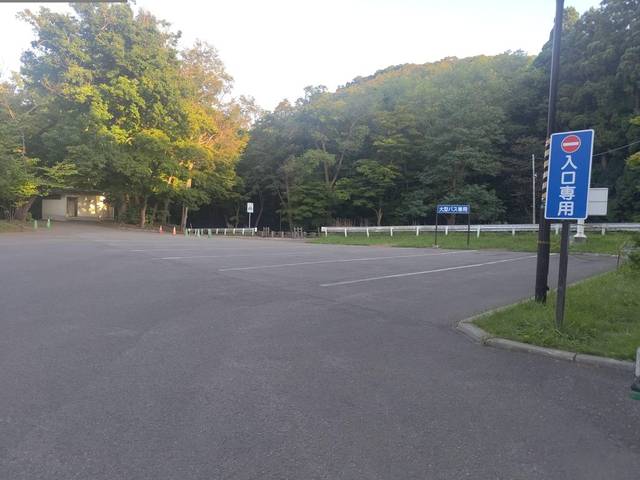
Region: Japan
Coordinates: 43.054, 141.311